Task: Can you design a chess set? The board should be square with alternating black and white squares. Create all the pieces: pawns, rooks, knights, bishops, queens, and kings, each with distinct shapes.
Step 198:
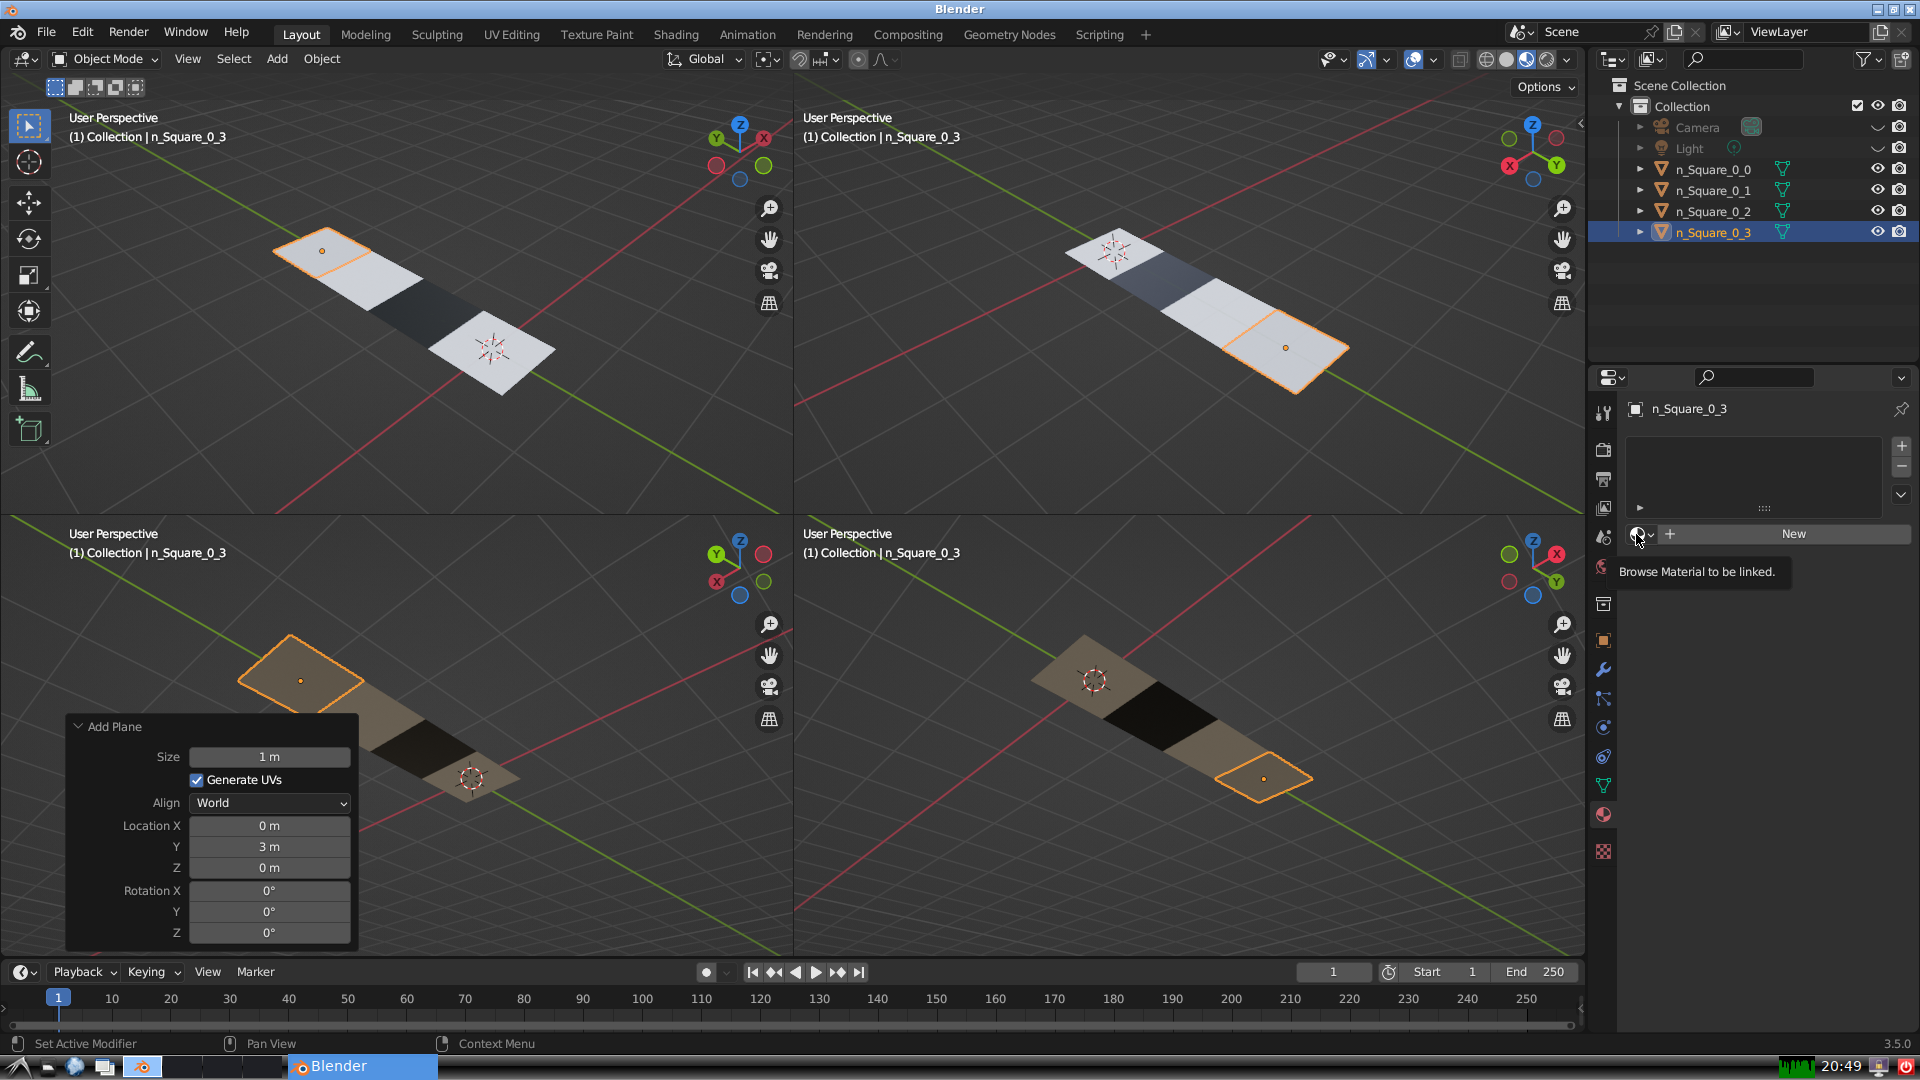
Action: click: no